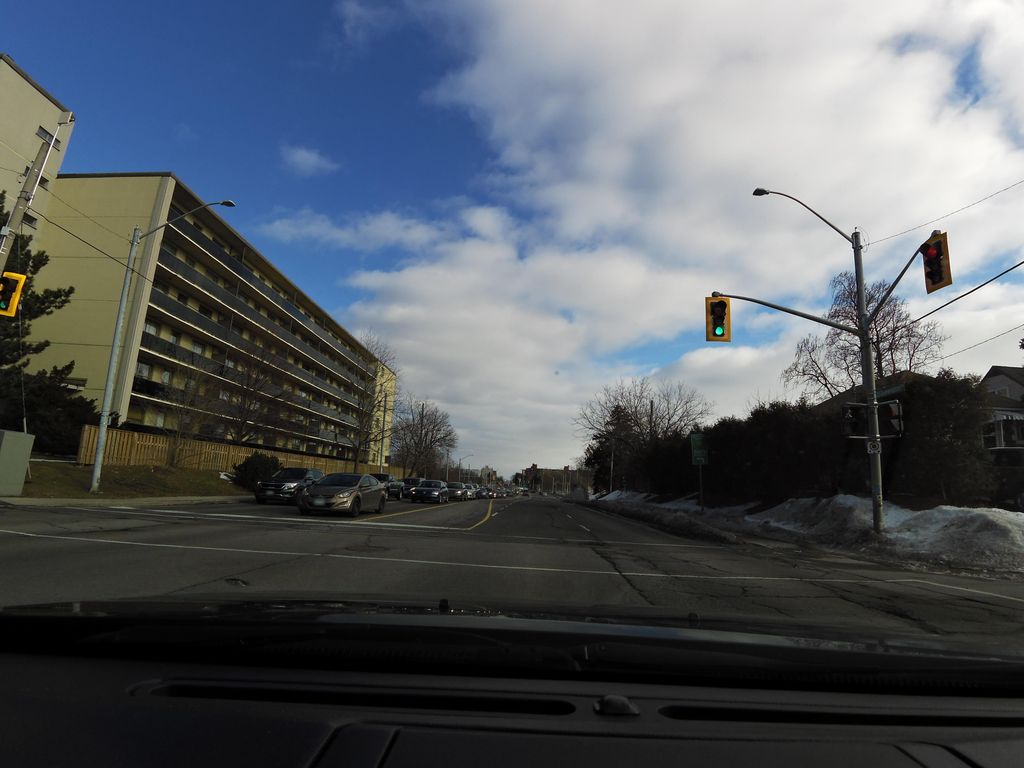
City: hamilton